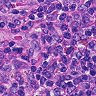
Metastatic tissue present: no